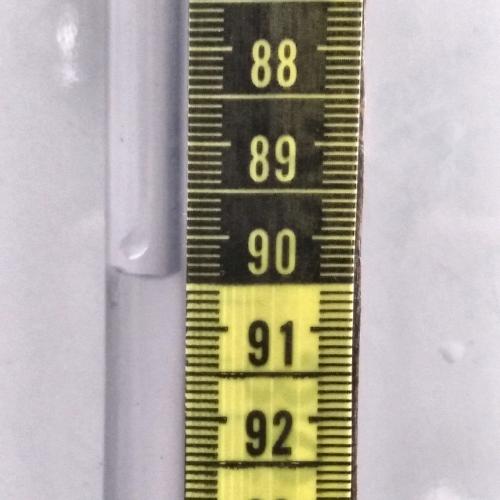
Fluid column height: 90.4 cm